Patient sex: M
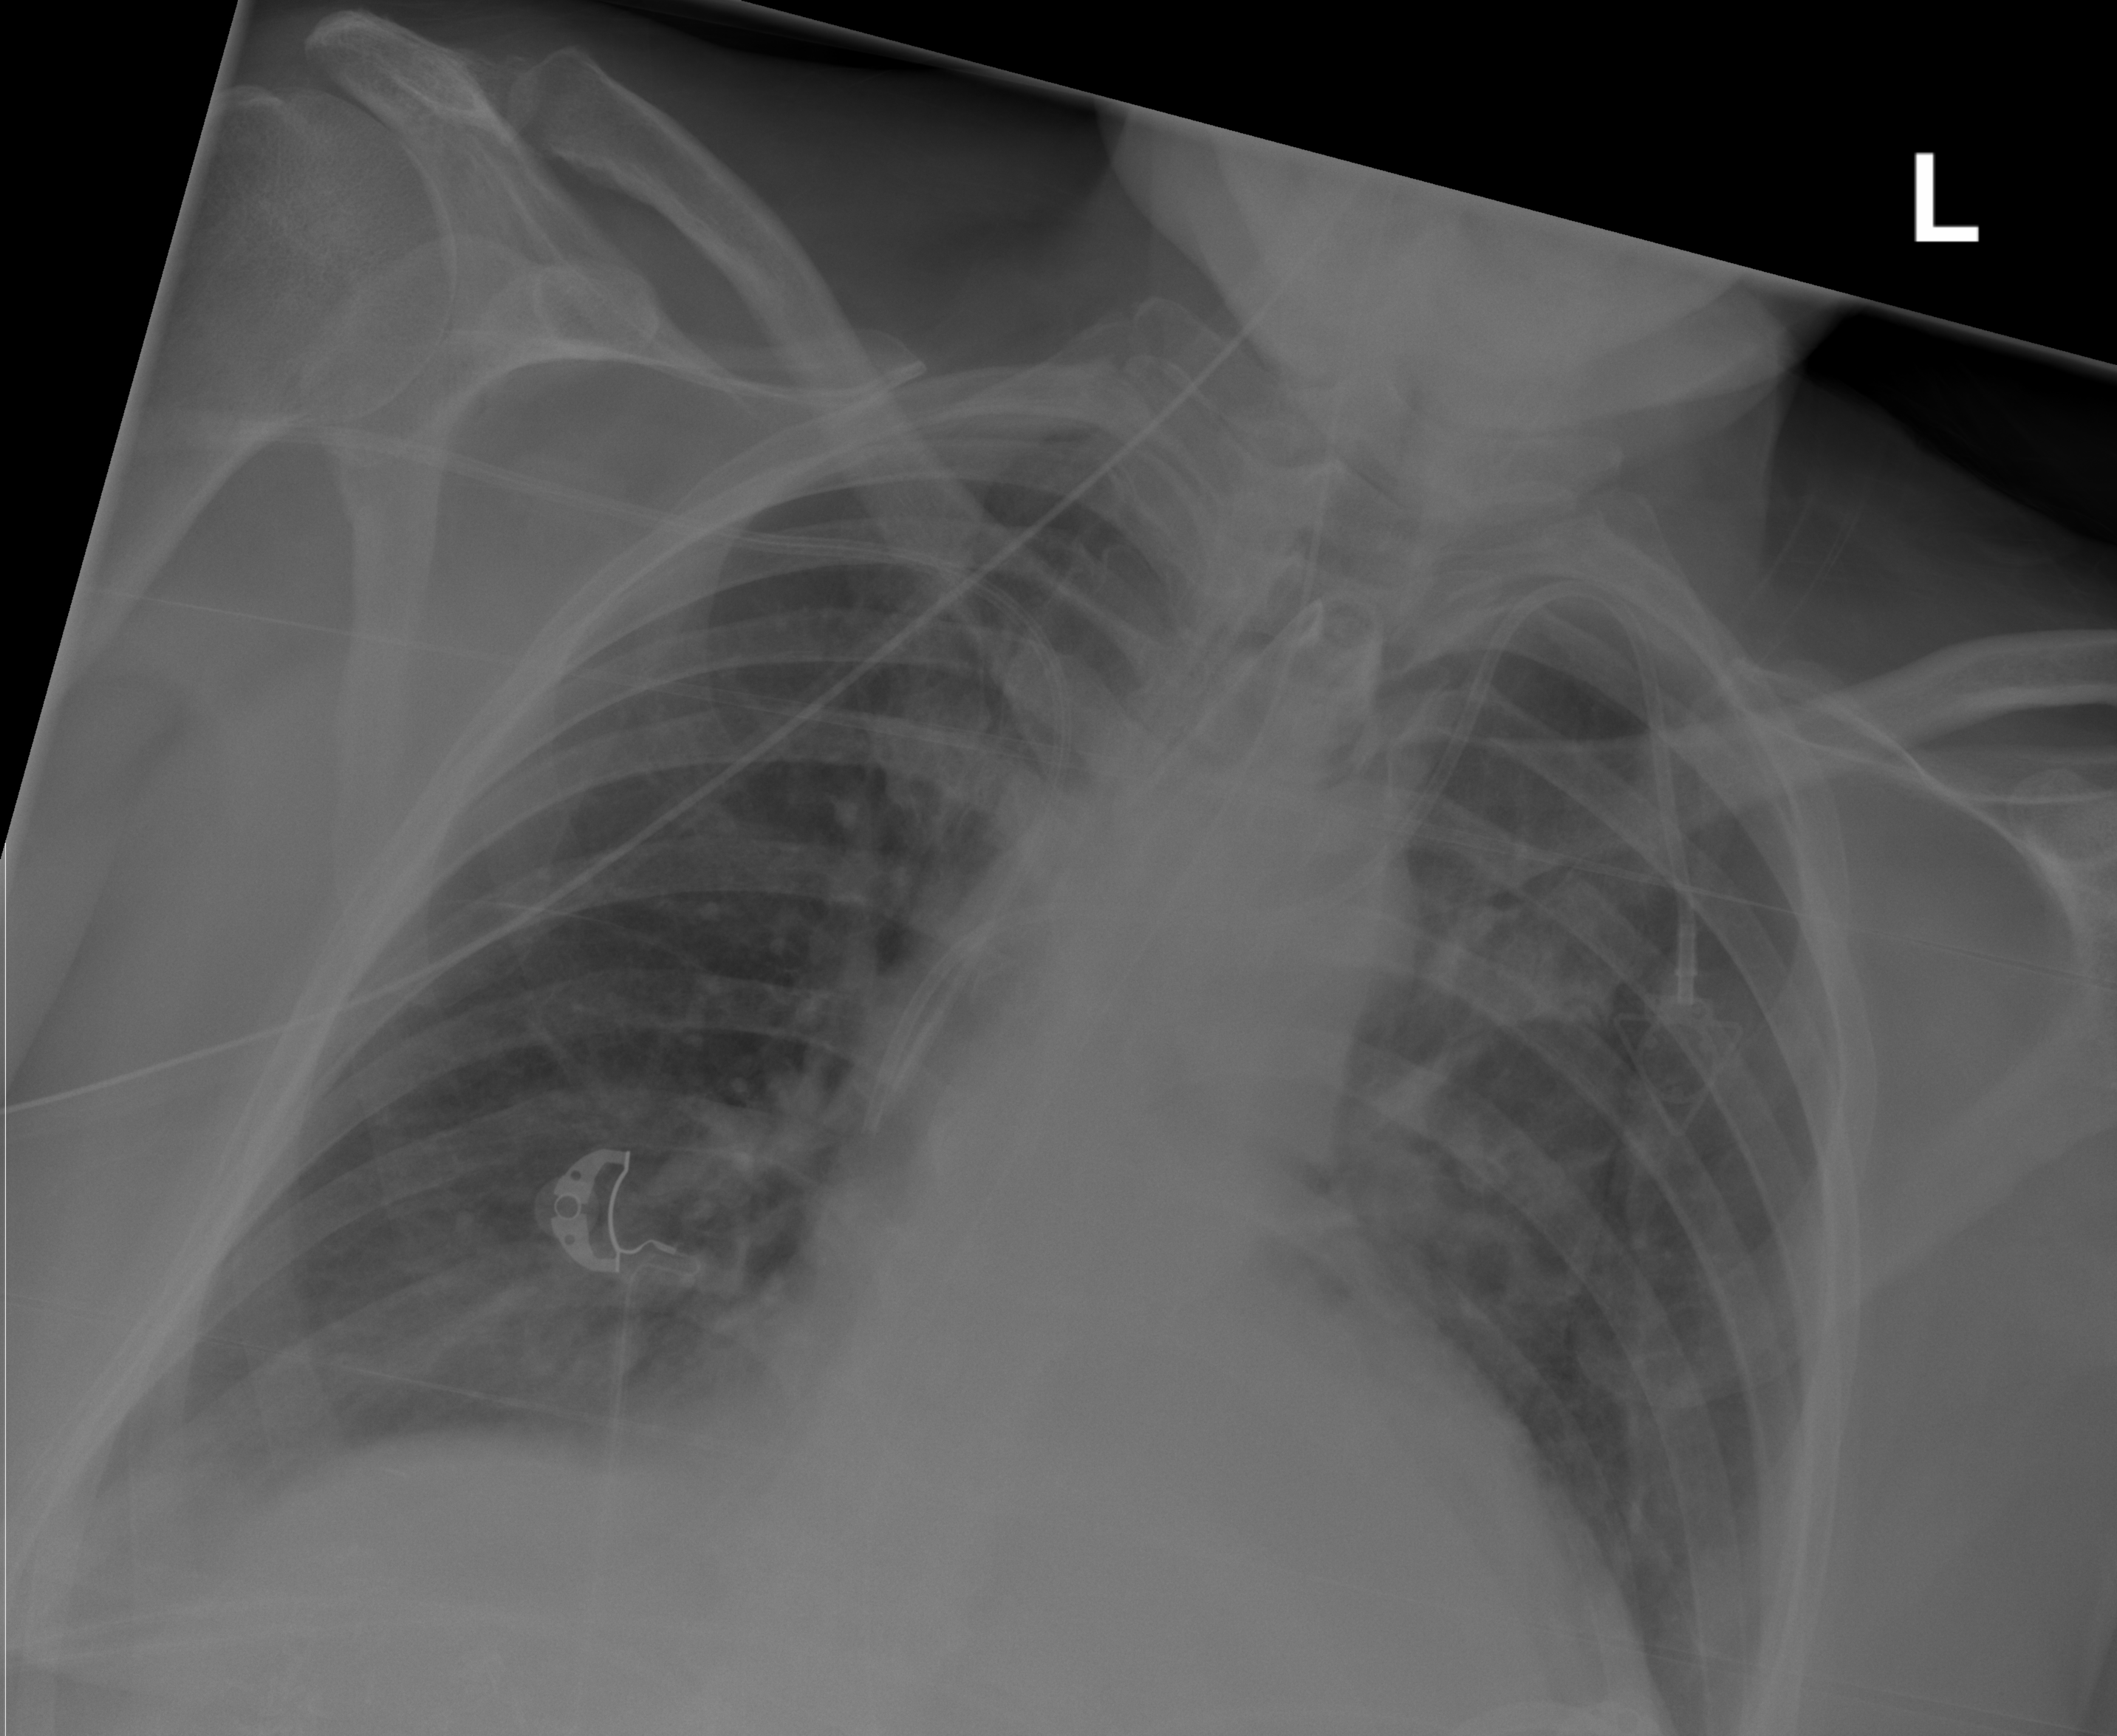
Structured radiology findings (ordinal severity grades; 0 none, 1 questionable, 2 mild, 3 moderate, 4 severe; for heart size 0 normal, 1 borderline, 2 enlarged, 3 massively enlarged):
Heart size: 2
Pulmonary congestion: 0
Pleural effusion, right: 2
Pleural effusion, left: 2
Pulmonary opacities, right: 0
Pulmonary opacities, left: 0
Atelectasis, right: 2
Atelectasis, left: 2